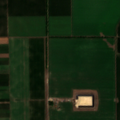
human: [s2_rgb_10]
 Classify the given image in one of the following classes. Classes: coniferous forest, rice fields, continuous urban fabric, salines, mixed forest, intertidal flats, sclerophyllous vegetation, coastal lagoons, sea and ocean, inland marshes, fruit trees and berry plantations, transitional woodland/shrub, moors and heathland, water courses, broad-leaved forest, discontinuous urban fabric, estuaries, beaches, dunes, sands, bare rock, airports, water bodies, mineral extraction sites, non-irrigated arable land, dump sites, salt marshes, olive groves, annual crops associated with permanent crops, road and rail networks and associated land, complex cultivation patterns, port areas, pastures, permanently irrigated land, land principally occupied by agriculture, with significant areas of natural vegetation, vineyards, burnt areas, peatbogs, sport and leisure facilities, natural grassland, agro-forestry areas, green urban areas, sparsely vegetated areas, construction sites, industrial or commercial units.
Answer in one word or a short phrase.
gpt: non-irrigated arable land